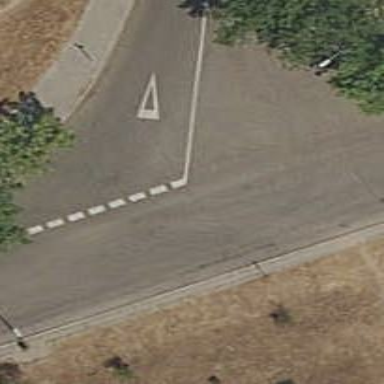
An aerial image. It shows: Road with "give way" sign.